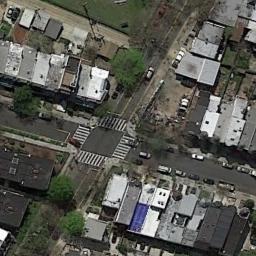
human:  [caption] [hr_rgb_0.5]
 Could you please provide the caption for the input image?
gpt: There is traffic on the right side of the intersection .

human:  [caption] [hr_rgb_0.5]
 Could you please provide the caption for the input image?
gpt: There are many different shapes of buildings beside the intersection .

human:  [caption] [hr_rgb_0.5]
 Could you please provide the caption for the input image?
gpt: An intersection with some crosswalks is between some neatly arranged houses .

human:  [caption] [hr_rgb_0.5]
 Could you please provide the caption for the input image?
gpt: There are several moving vehicles on the road at the intersection, With many buildings and some trees around the intersection .

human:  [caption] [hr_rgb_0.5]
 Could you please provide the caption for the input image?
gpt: There are many buildings around the intersection .